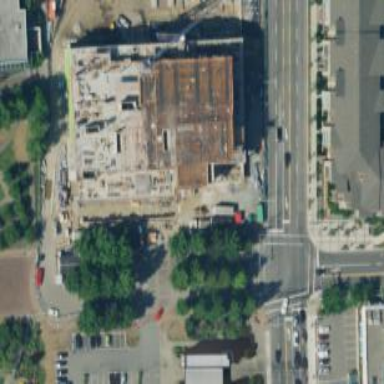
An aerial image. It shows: Civic building serving as courthouse.